Question: The subject says it all. That is way too much information, and the important stuff is somewhere in the bottom. What might I have changed that all these details appear?
Thanks in advance.

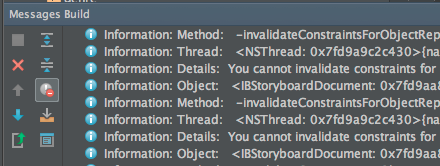
Answer: Please try new AppCode 2.1.1 build - we have improved error output.